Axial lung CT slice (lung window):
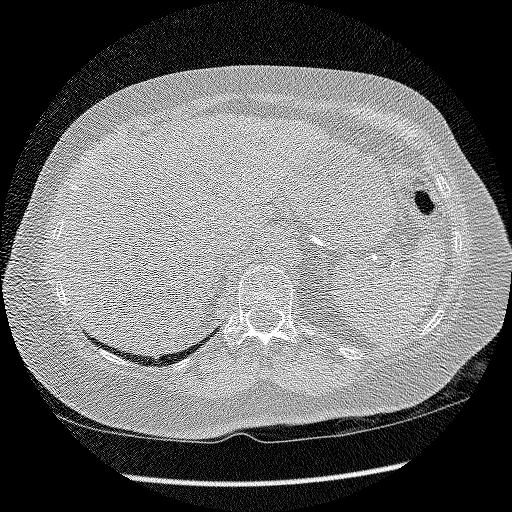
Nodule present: no